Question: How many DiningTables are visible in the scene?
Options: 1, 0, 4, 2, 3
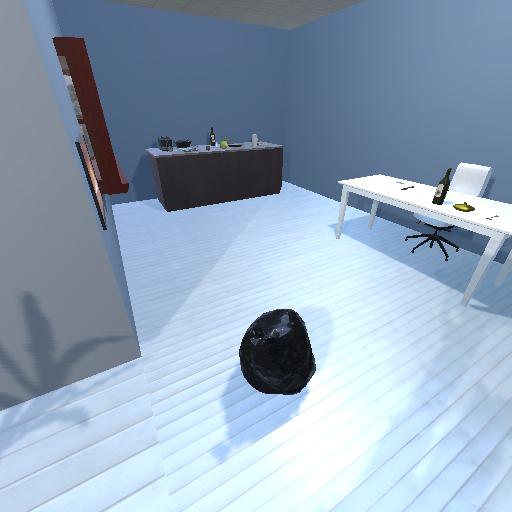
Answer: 1